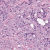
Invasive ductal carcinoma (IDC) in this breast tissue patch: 1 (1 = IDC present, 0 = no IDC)